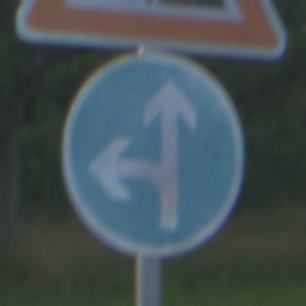
Verkehrszeichen: VorgeschriebeneFahrtrichtungGeradeausOderLinks
Zusatzzeichen oben: Arbeitsstelle
Umgebung: Outdoor, Nature
Tageszeit: MorningAfternoon
Wetter: PartlyCloudy
Licht: Natural
Jahreszeit: NotSpecified
Kontrast: MediumContrast